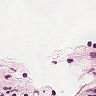
Metastatic tissue present: no